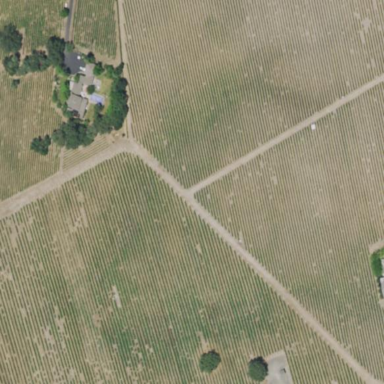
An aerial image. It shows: Vineyard with wine grapes as the crop.